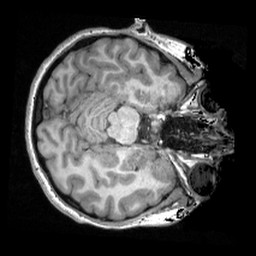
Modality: T1w
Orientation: axial
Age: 21
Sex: female
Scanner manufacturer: siemens
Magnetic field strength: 3 T
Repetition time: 2.3 s
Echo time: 0.00308 s